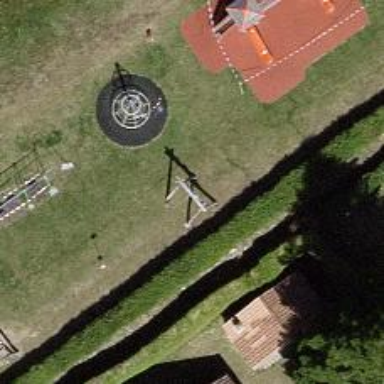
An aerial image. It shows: Playground featuring zipwire.